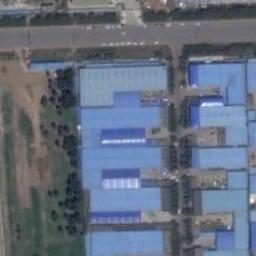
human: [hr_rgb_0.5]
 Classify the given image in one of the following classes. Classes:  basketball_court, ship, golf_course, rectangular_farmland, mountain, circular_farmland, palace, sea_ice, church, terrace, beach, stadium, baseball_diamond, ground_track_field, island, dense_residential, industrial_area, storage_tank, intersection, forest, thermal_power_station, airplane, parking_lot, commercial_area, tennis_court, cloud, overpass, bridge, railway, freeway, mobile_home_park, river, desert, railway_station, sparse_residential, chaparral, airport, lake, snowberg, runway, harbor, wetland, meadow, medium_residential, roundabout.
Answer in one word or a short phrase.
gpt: industrial_area